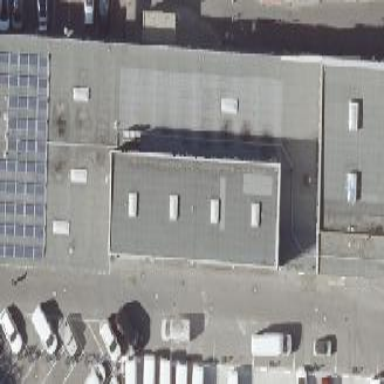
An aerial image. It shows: Part of building.